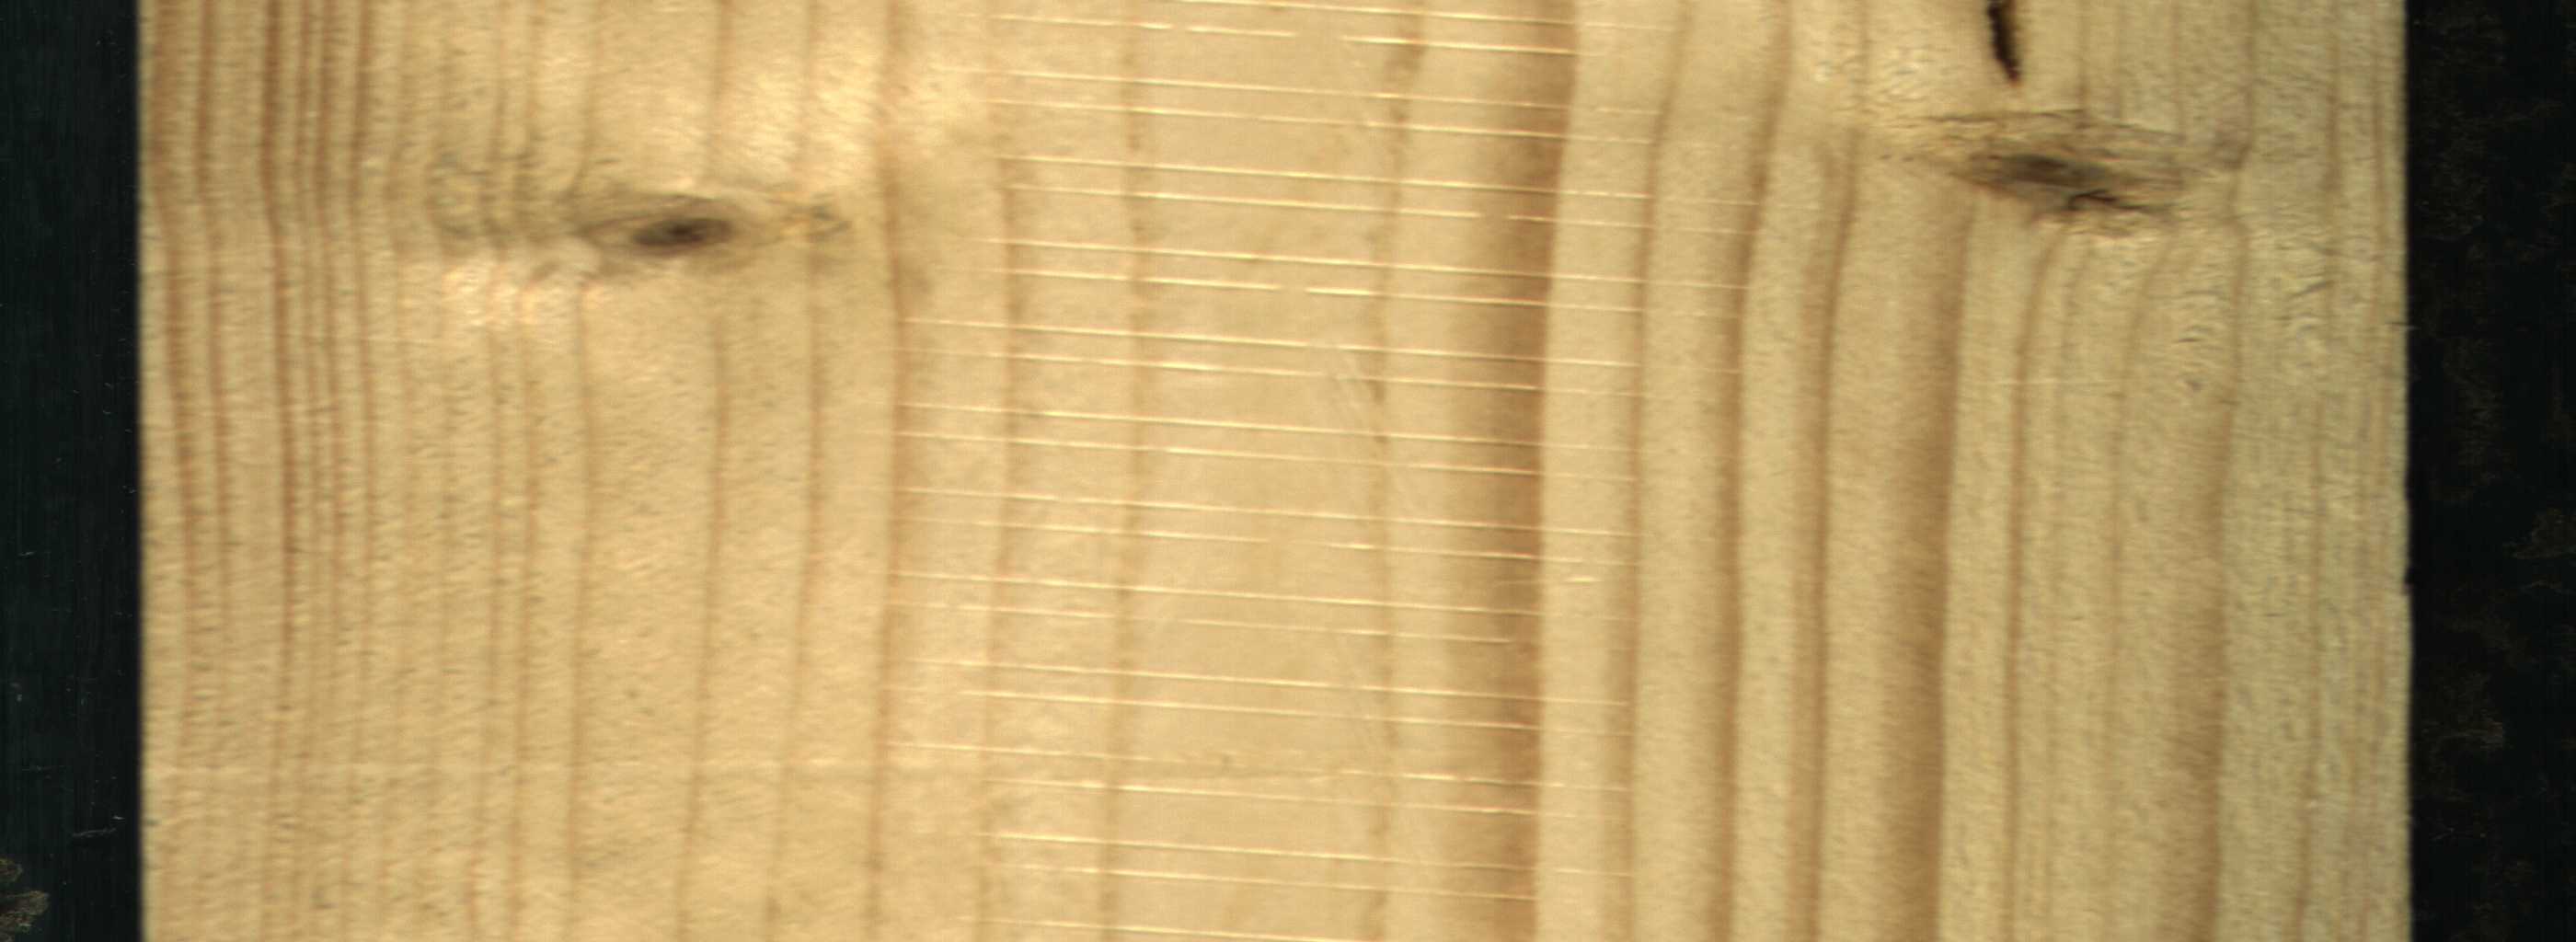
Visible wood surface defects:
resin
Live_Knot
Live_Knot